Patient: sex F, age 37
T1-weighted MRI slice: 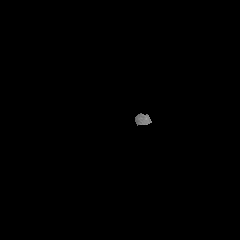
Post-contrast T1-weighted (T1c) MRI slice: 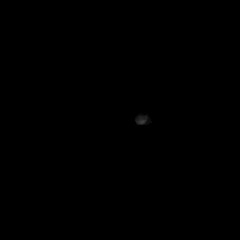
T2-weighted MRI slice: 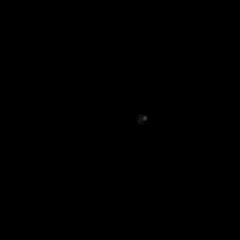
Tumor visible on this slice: no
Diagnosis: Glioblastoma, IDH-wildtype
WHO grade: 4